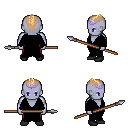
a pixel art fantasy rpg character, male body template, dark elf, purple skin, black robe, red pants, light blonde short mohawk hairstyle, purple tiara, black shoes, spear, four views (front, back, left, right), 2x2 character sprite sheet, small pixel art, hard edges, no anti-aliasing